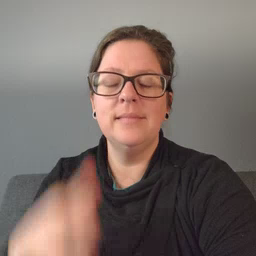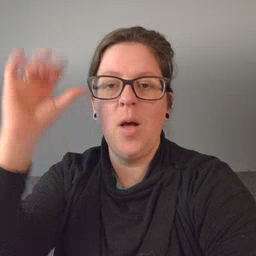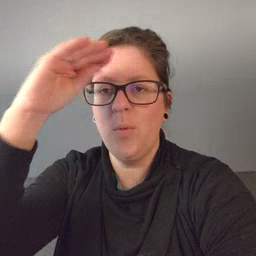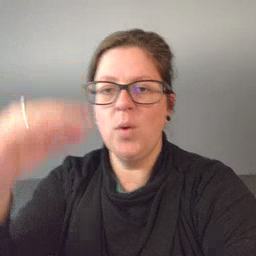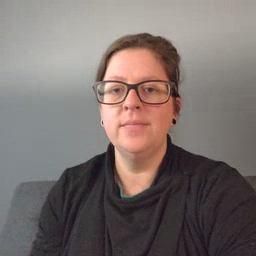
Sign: cowboy